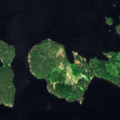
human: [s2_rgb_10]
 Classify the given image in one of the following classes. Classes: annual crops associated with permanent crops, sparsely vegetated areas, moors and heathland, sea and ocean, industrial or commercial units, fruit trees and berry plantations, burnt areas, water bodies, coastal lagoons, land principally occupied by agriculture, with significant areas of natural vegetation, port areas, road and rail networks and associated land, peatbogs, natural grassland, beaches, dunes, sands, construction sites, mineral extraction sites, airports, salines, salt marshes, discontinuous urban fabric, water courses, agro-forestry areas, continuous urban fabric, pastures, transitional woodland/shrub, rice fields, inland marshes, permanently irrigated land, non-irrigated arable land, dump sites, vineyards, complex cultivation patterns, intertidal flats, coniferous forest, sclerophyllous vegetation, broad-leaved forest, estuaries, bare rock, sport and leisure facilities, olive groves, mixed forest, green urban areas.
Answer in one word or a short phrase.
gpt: coniferous forest, mixed forest, water bodies